Question: I am using a MainActivity derived from FragmentActivity with Fragments representing each tab
in the ActionBar. From the docs at <URL>, I implemented a split ActionBar with tabs on top and the remaining Action Items on the bottom part of the ActionBar.
Because each tab's Fragment have their own specific Action Items, a menu representing these Actions is loaded when a Fragment is being called.
This works in general. However, the Action Items always appear in the Overflow Menu on the bottom part of the ActionBar, even though there is plenty of space left of it. Actually, no visible item(s) or text take up space.
I am using the support v4 library.
MainActivity
'''
public class MainActivity extends FragmentActivity implements ActionBar.TabListener {
TabNavigatorPagerAdapter tabNavigatorPagerAdapter;
ViewPager viewPager;
@Override
protected void onCreate(Bundle savedInstanceState) {
super.onCreate(savedInstanceState);
setContentView(R.layout.activity_main);
// Create the adapter that will return a fragment for each of the three primary sections
// of the app
tabNavigatorPagerAdapter = new TabNavigatorPagerAdapter(getSupportFragmentManager());
// Set up the action bar
final ActionBar actionBar = getActionBar();
// Specify that the Home/Up button should not be enabled, since there is no hierarchical
// parent
actionBar.setHomeButtonEnabled(false);
//force tabs at top and actions at bottom
actionBar.setDisplayShowHomeEnabled(false);
actionBar.setDisplayShowTitleEnabled(false);
// Specify that we will be displaying tabs in the action bar
actionBar.setNavigationMode(ActionBar.NAVIGATION_MODE_TABS);
// Set up the ViewPager, attaching the adapter and setting up a listener for when the
// user swipes between sections
viewPager = (ViewPager) findViewById(R.id.pager);
viewPager.setAdapter(tabNavigatorPagerAdapter);
viewPager.setOnPageChangeListener(new ViewPager.SimpleOnPageChangeListener() {
@Override
public void onPageSelected(int position) {
// When swiping between different app sections, select the corresponding tab
// We can also use the ActionBar.Tab#select() to do this if we have a reference
// to the Tab
actionBar.setSelectedNavigationItem(position);
}
});
// For each of the sections in the app, add a tab to the action bar.
// Add Calendar activity
actionBar.addTab(actionBar.newTab().setText(R.string.calendar_activity).setTabListener(this));
// Add Grocery List activity
actionBar.addTab(actionBar.newTab().setText(R.string.grocery_list_activity).setTabListener(this));
// Add Search activity
actionBar.addTab(actionBar.newTab().setText(R.string.search_activity).setTabListener(this));
}
@Override
public void onTabUnselected(ActionBar.Tab tab, FragmentTransaction fragmentTransaction) {
}
@Override
public void onTabSelected(ActionBar.Tab tab, FragmentTransaction fragmentTransaction) {
// When the given tab is selected, switch to the corresponding page in the ViewPager.
viewPager.setCurrentItem(tab.getPosition());
}
@Override
public void onTabReselected(ActionBar.Tab tab, FragmentTransaction fragmentTransaction) {
}
public static class TabNavigatorPagerAdapter extends FragmentPagerAdapter {
public TabNavigatorPagerAdapter(android.support.v4.app.FragmentManager fm) {
super(fm);
}
@Override
public Fragment getItem(int i) {
switch (i) {
case 0:
// This is the Calendar section of the App
return new CalendarFragment();
default:
// The other sections of the app are dummy placeholders
Fragment fragment = new DummySectionFragment();
Bundle args = new Bundle();
args.putInt(DummySectionFragment.ARG_SECTION_NUMBER, i + 1);
fragment.setArguments(args);
return fragment;
}
}
@Override
public int getCount() {
return 3;
}
@Override
public CharSequence getPageTitle(int position) {
return "Section " + (position + 1);
}
}
// The Calendar fragment
public static class CalendarFragment extends Fragment {
@Override
public View onCreateView(LayoutInflater inflater, ViewGroup container,
Bundle savedInstanceState) {
View rootView = inflater.inflate(R.layout.fragment_calendar, container, false);
Bundle args = getArguments();
((TextView) rootView.findViewById(android.R.id.text1)).setText(R.string.calendar_activity);
setHasOptionsMenu(true);
return rootView;
}
@Override
public void onCreateOptionsMenu(Menu menu, MenuInflater inflater) {
super.onCreateOptionsMenu(menu, inflater);
menu.clear();
inflater.inflate(R.menu.menu_calendar, menu);
}
}
}
'''
Manifest
'''
<?xml version="1.0" encoding="utf-8"?>
'''
'''
<uses-sdk android:minSdkVersion="11" />
<application
android:allowBackup="true"
android:icon="@drawable/ic_launcher"
android:label="@string/app_name"
android:theme="@android:style/Theme.Holo.Light.DarkActionBar">
<activity
android:name=".MainActivity"
android:label="@string/app_name"
android:uiOptions="splitActionBarWhenNarrow">
<intent-filter>
<action android:name="android.intent.action.MAIN" />
<category android:name="android.intent.category.LAUNCHER" />
</intent-filter>
<meta-data android:name="android.support.UI_OPTIONS"
android:value="splitActionBarWhenNarrow"/>
</activity>
<activity
android:name=".CollectionDemoActivity"
android:label="@string/demo_collection">
</activity>
</application>
'''
Calendar menu xml
'''
<?xml version="1.0" encoding="utf-8"?>
<menu xmlns:android="http://schemas.android.com/apk/res/android"
xmlns:myfirstapp="http://schemas.android.com/apk/res-auto"
xmlns:tools="http://schemas.android.com/tools"
tools:context="com.kikicorp.myfirstapp.MainActivity">
<item
android:id="@+id/qwe"
android:icon="@drawable/ic_launcher"
myfirstapp:showAsAction="ifRoom"
android:title="qwe">
</item>
<item
android:id="@+id/ee"
android:icon="@drawable/ic_action_edit"
myfirstapp:showAsAction="ifRoom"
android:title="edit">
</item>
<item
android:id="@+id/xx"
android:icon="@drawable/ic_action_new"
myfirstapp:showAsAction="ifRoom"
android:title="new">
</item>
<item
android:id="@+id/go_crazy"
android:icon="@drawable/ic_action_search"
myfirstapp:showAsAction="ifRoom"
android:title="@string/go_crazy_action">
</item>
</menu>
'''
Result screenshot

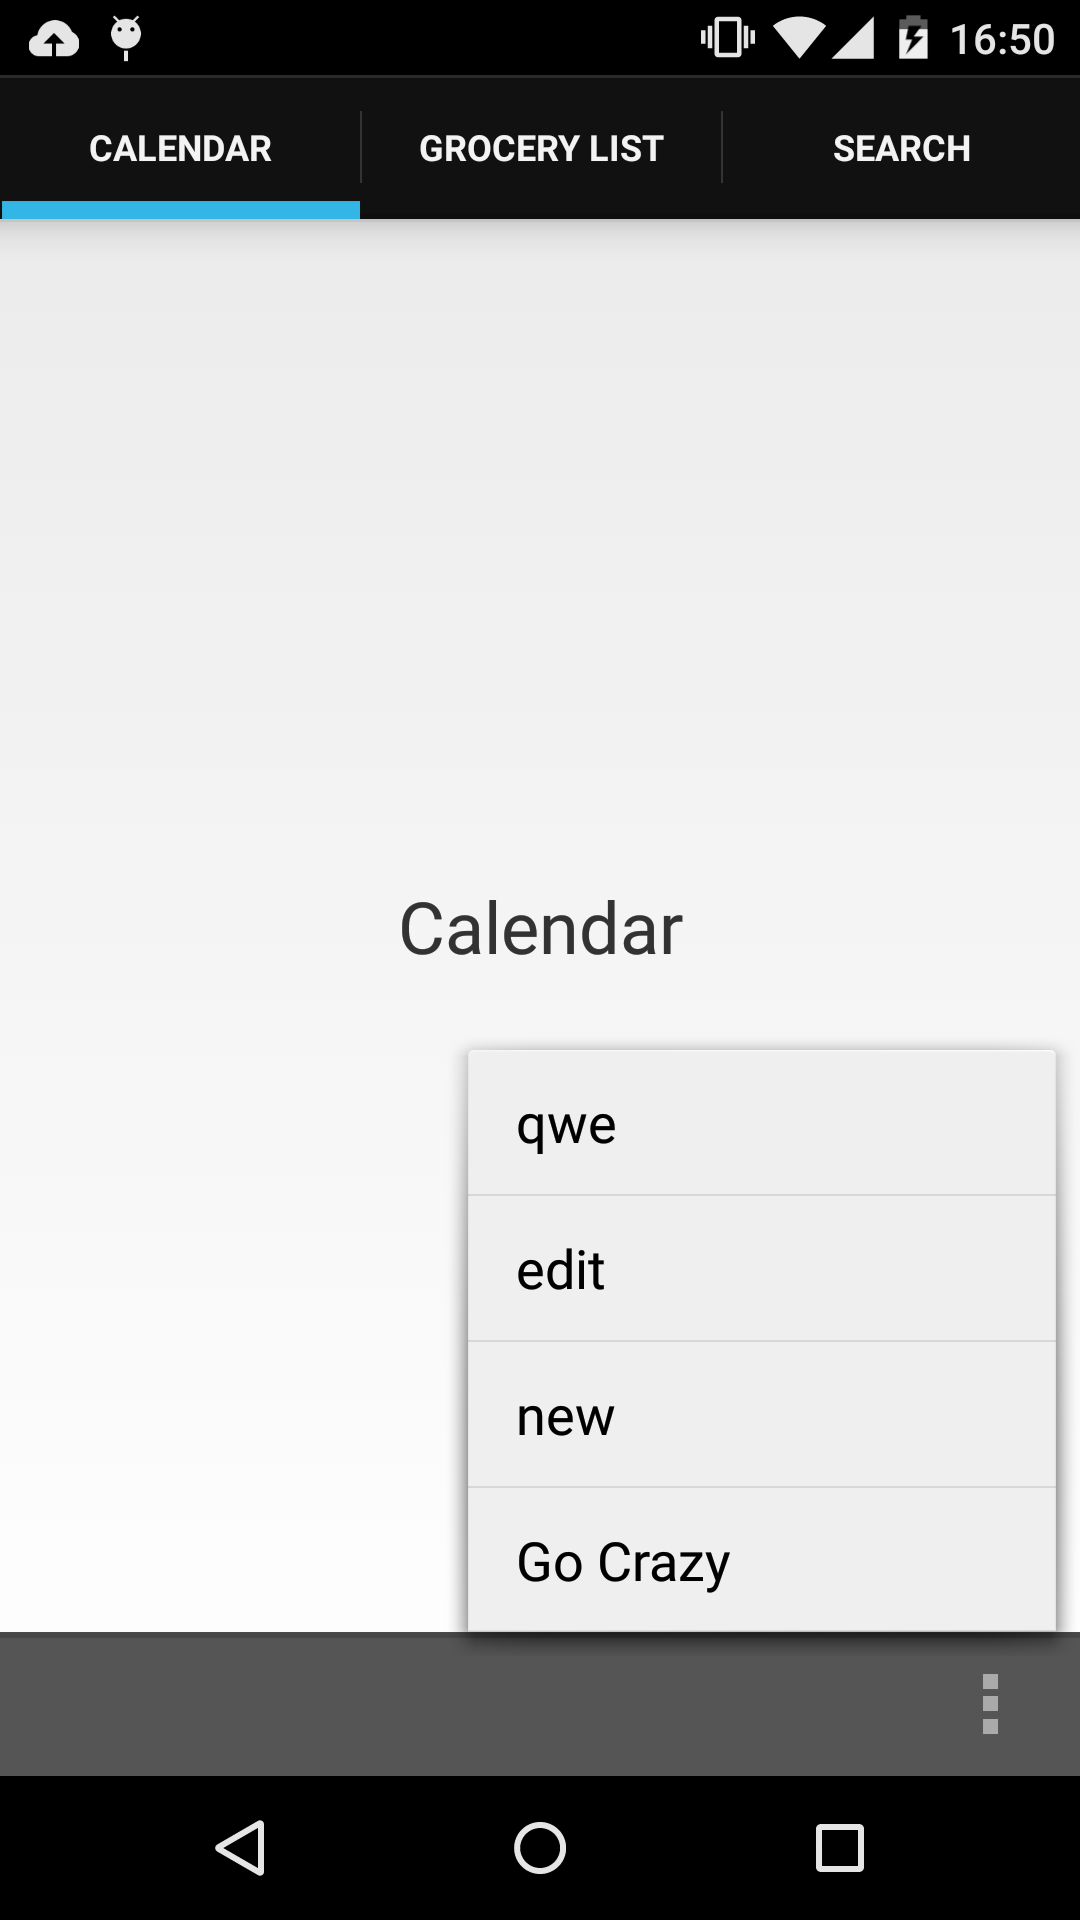
Answer: You are using the native action bar, as indicated by the fact that you are inheriting from 'FragmentActivity', not 'ActionBarActivity'. Hence, 'myfirstapp:showAsAction' will be ignored. Use 'android:showAsAction' for the native action bar.
If you are intending to use 'appcompat-v7' for the action bar backport, then change your class to inherit from 'ActionBarActivity', not 'FragmentActivity'.